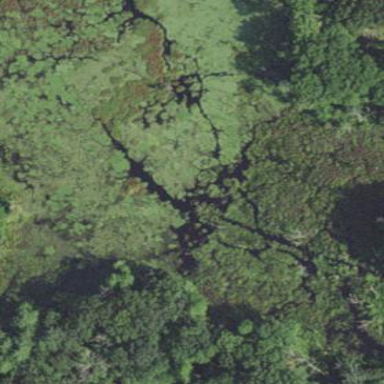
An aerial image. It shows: Marshy wetland area.